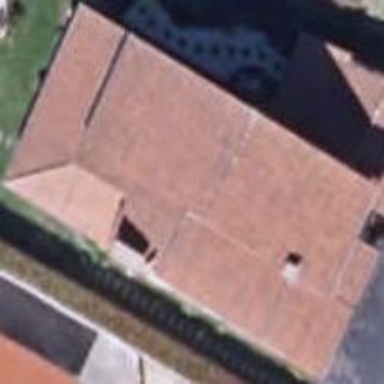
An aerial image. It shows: Simple house.